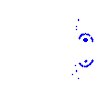
Particle: pion